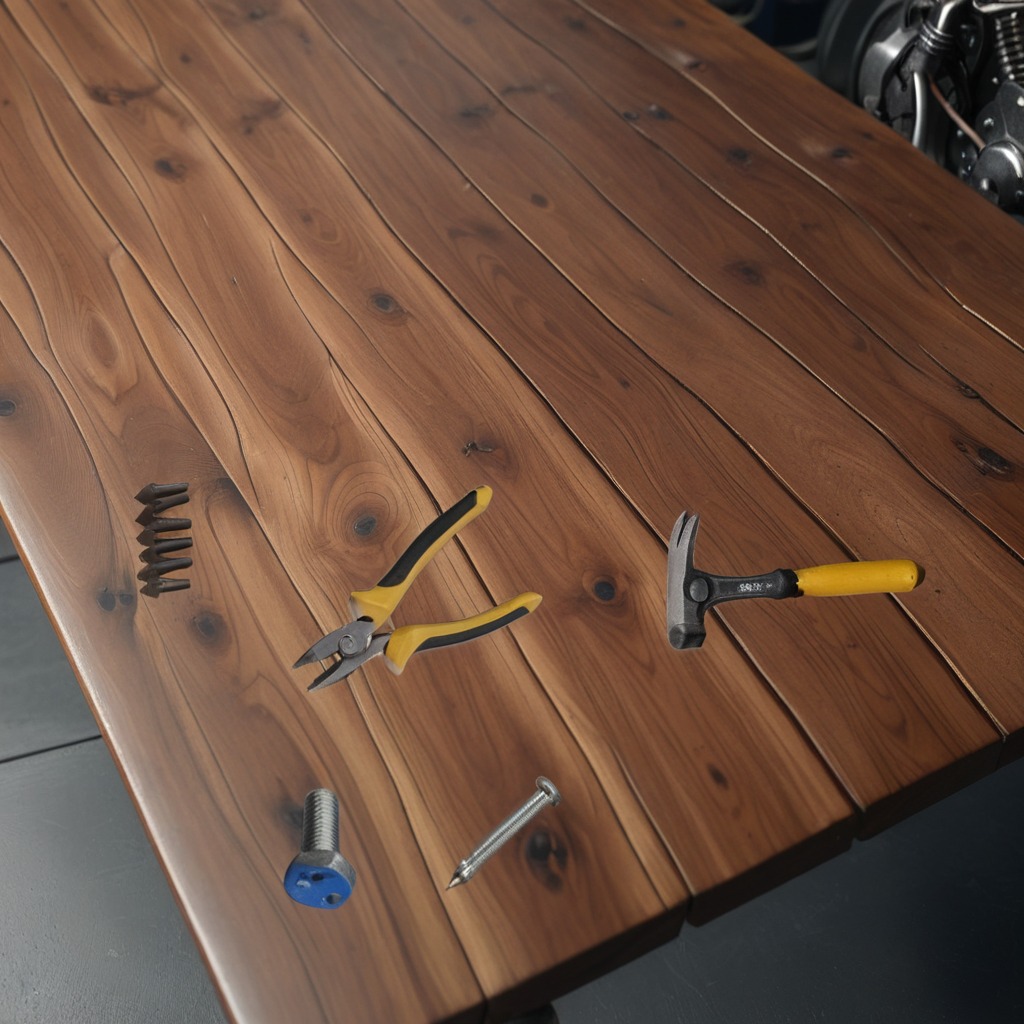
A hammer, an iron nail, a metal machine screw, a coiled metal spring, and pliers are lying on an oil-spilled wooden table in a vintage motorcycle garage.